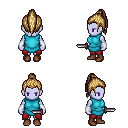
a pixel art fantasy rpg character, female body template, dark elf, purple skin, teal tunic, red pants, blonde long topknot hairstyle, white cloth bracers, brown shoes, dagger, four views (front, back, left, right), 2x2 character sprite sheet, small pixel art, hard edges, no anti-aliasing